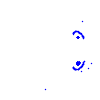
Particle: electron